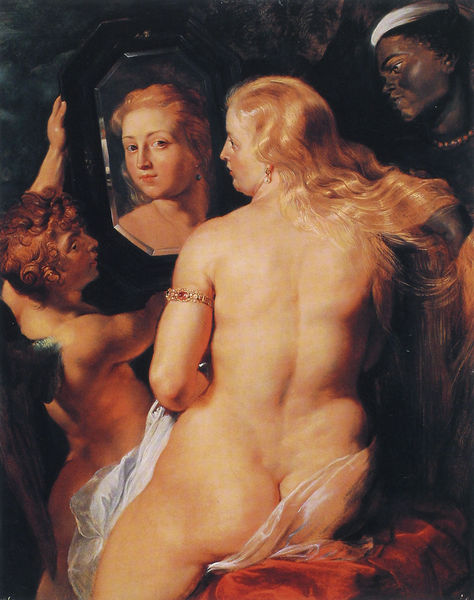
Titel: Die Venus mit dem Spiegel
Künstler: Peter Paul Rubens
Institution: Vaduz, Fürstliche Sammlung Liechtenstein
Schlagwörter: akt, dunkel, flügel, gemälde, mann, nackt, rubens, weiß, frau, frisur, haar, hell, mund, ohrring, profil, rücken, schmuck, schwarz, blick, rot, tuch, blond, augen, barock, dienerin, halten, rahmen, spiegel, spiegelung, gold, haare, sitzend, locken, perlen, engel, hintern, halsband, spiegelbild, kette, perlenkette, halskette, oberarm, betrachter, farbige, neger, schönheit, betrachten, armband, armreif, schwarzer, sklave, peter paul rubens, eros, durchsichtig, reif, venus, mohr, amor, cupido, mohrin, po, diender, die blonde